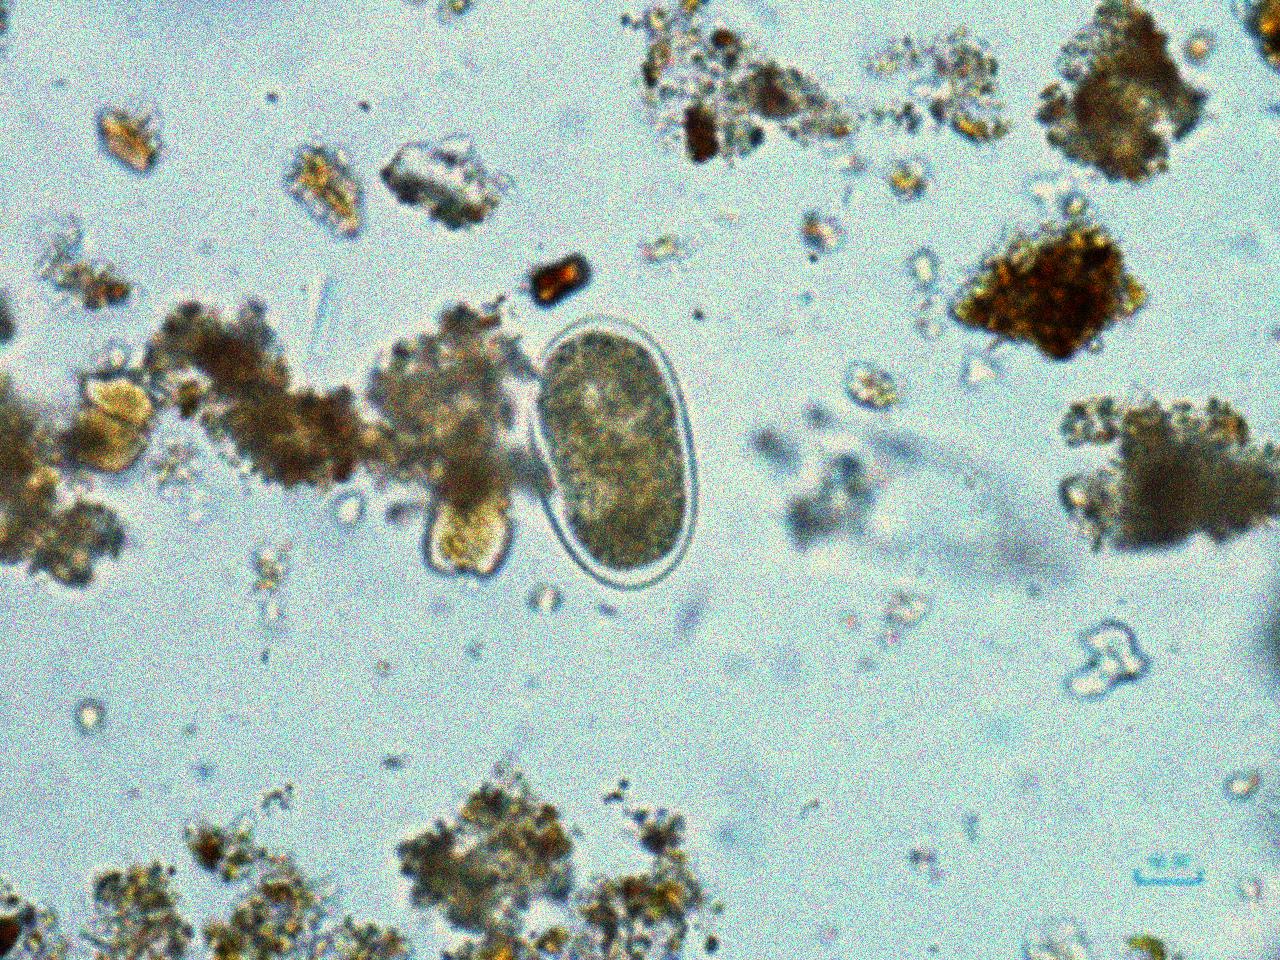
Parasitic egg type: Hookworm egg